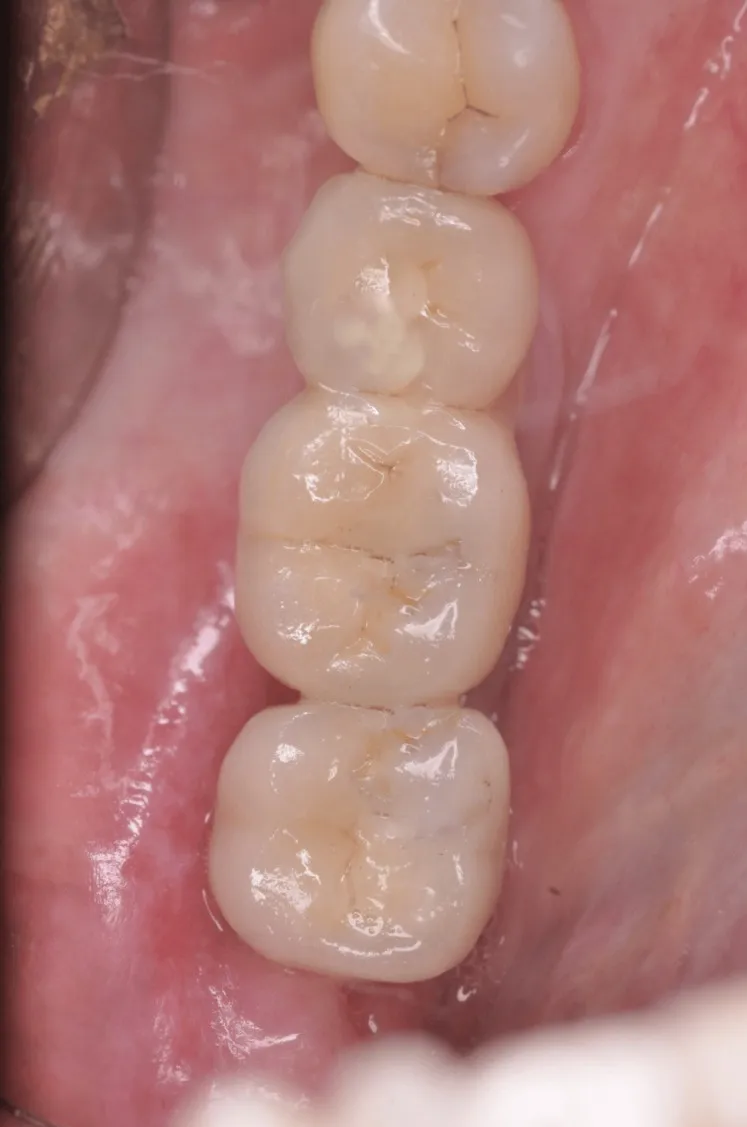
Variation in buccal bone widths and observed cavities near the anchor point.
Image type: medical_photograph (other_medical_photograph)